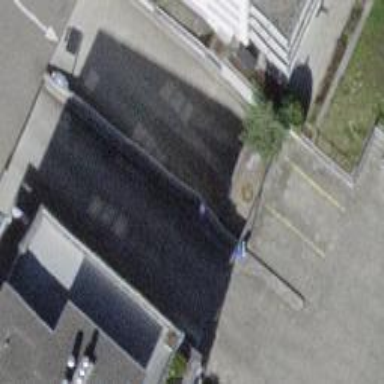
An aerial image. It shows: Parking entrance.